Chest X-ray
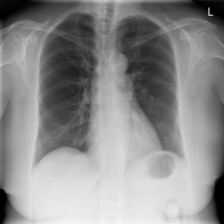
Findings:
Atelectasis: negative
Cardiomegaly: negative
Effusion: negative
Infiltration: negative
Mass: negative
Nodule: negative
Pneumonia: negative
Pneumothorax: negative
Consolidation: negative
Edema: negative
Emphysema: negative
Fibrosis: negative
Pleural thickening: negative
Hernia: negative